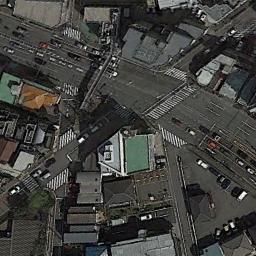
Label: intersection